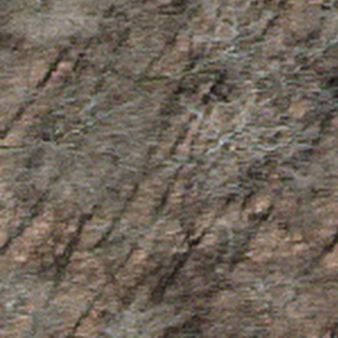
Label: other